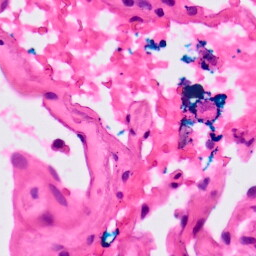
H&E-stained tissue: Lung